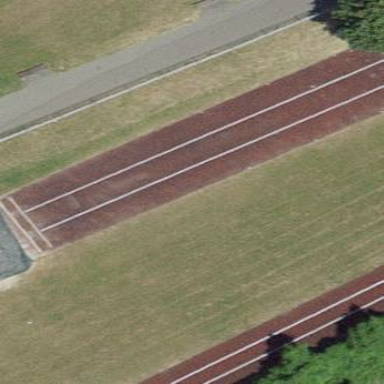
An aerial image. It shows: Athletics pitch used for leisure sports activities.